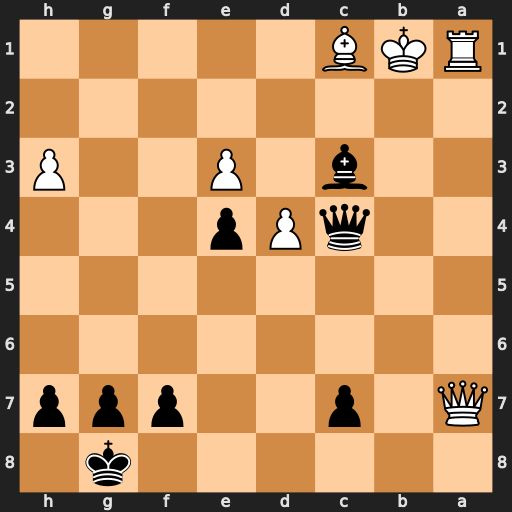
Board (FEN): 6k1/Q1p2ppp/8/8/2qPp3/2b1P2P/8/RKB5
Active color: b
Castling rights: -
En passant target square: -
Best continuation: Qb3+ Bb2 Qxb2#